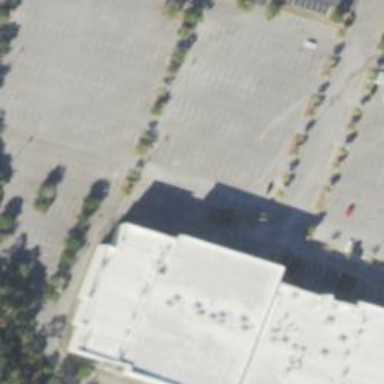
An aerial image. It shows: Parking space.